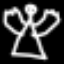
Label: angel